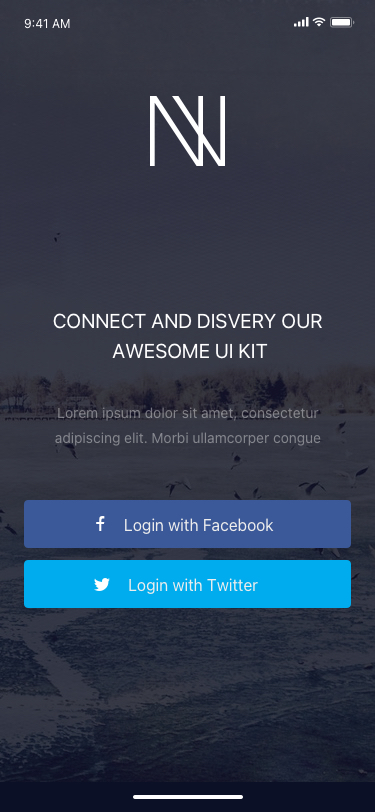
Text in this UI design:
Login with Facebook
Login with Twitter
Lorem ipsum dolor sit amet, consectetur adipiscing elit. Morbi ullamcorper congue lacinia.
Connect and disvery our
 awesome UI Kit